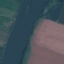
Label: River